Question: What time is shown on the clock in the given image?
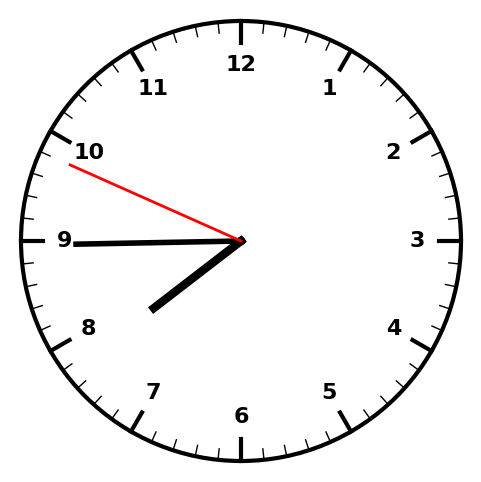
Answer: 07:44:49